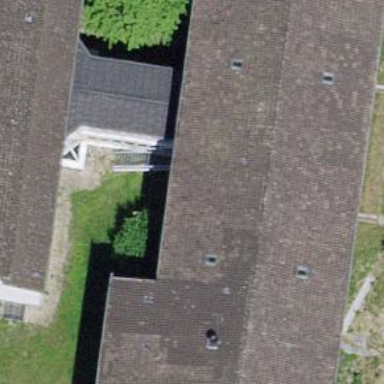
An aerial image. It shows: School building.